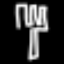
Label: fork